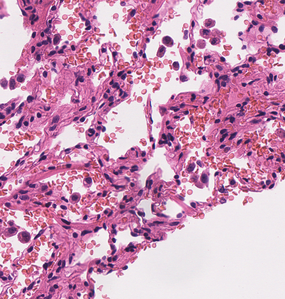
Tumor epithelial tissue: no
Tumor-associated stroma tissue: no
Normal tissue: yes